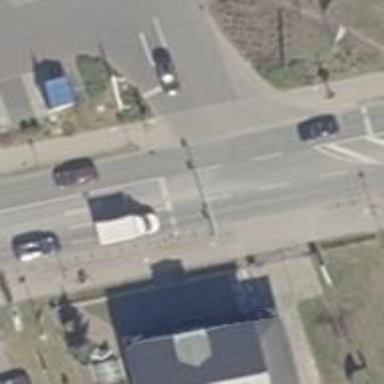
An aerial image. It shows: Road with traffic signals.